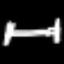
Label: bed